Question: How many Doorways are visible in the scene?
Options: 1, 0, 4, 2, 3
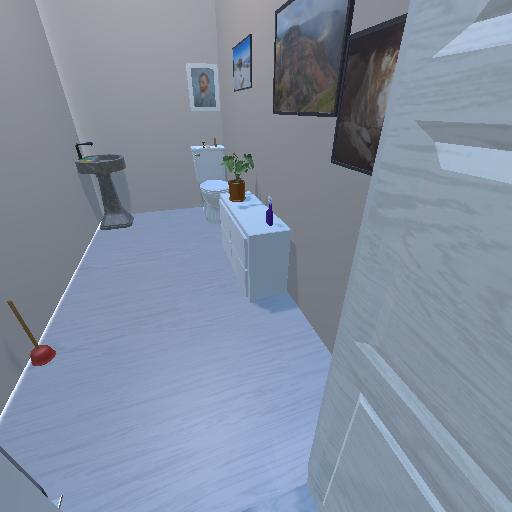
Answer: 1